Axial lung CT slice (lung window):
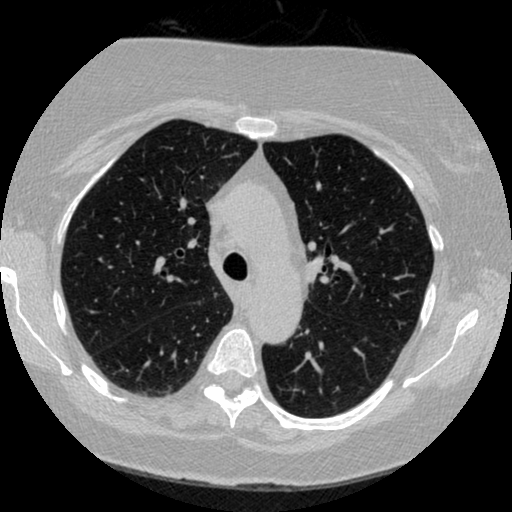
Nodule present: no